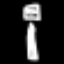
Label: pencil